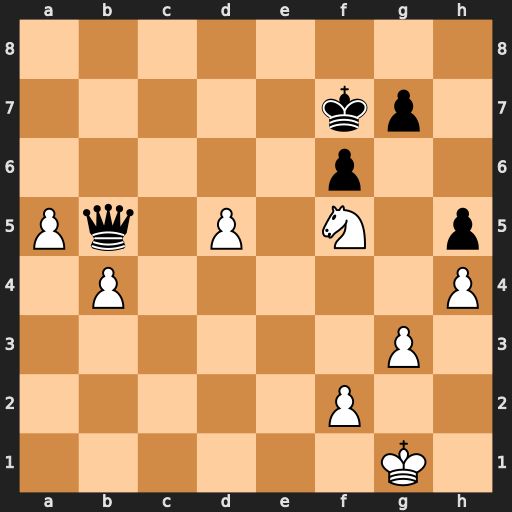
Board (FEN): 8/5kp1/5p2/Pq1P1N1p/1P5P/6P1/5P2/6K1
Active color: w
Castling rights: -
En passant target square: -
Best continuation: Nd6+ Ke7 Nxb5